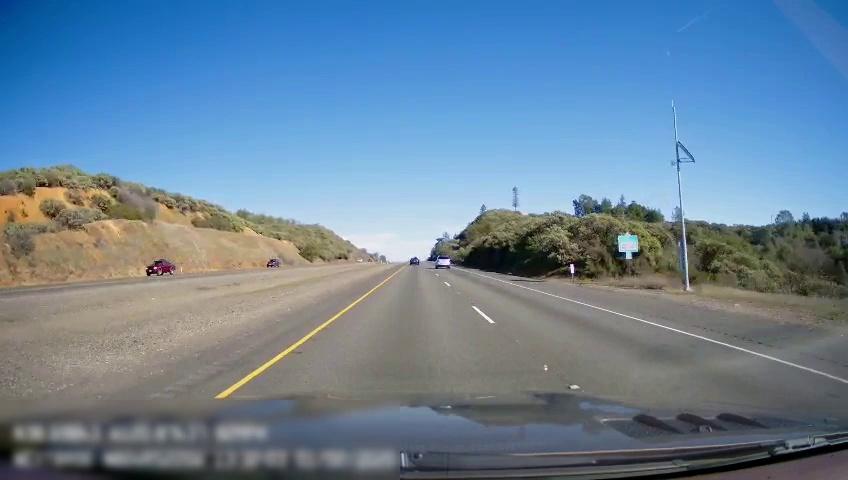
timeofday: Day
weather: Sunny
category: Drivable Space
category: Drivable Space
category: Vehicles | SUV
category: Vehicles | Car
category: Vehicles | SUV
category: Vehicles | Car
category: Lanes | Current Lane
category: Lanes | Current Lane
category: Lanes | Alternate Lane
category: Traffic | Signs